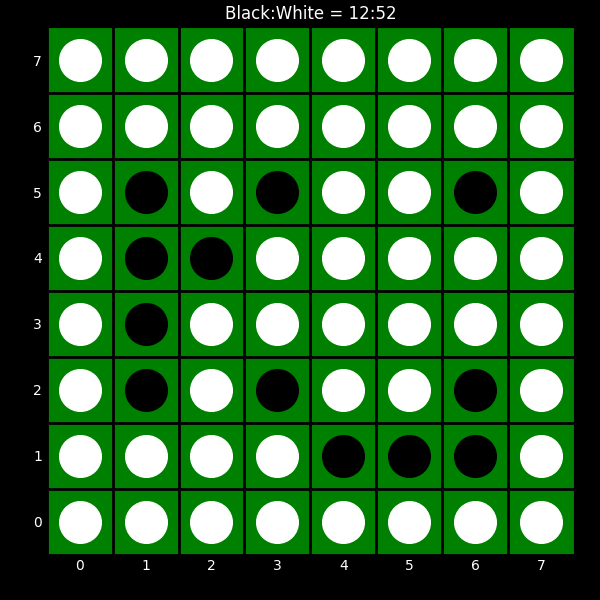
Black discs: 12
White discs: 52